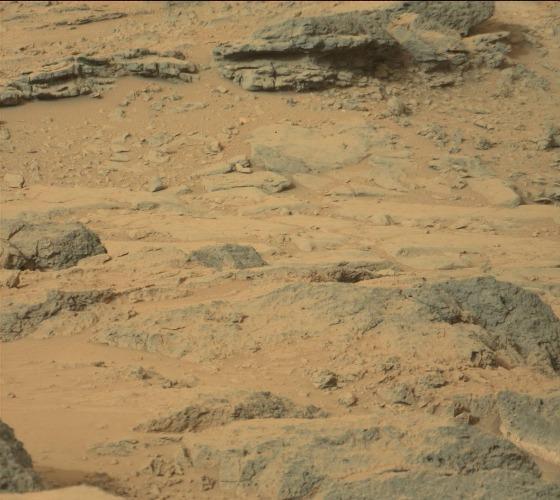
Terrain classes present: Bedrock, Gravel / Sand / Soil, Rock, Shadow